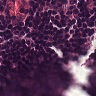
Metastatic tissue present: no